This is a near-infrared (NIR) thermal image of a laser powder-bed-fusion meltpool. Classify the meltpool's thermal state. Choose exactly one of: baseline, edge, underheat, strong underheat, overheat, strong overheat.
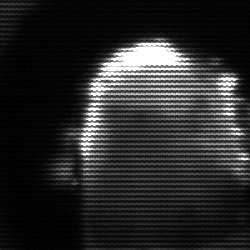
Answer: baseline